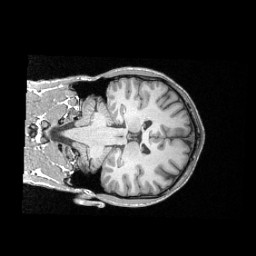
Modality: T1w
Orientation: coronal
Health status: healthy
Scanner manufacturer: siemens
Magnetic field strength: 3 T
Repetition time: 2.3 s
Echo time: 0.00287 s